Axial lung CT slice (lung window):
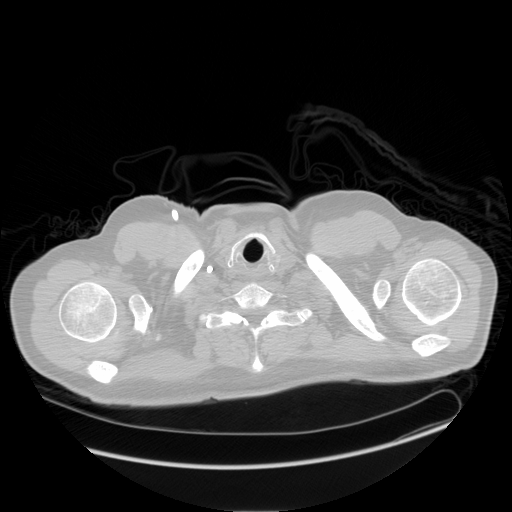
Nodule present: no